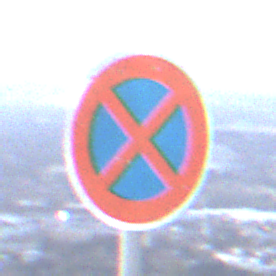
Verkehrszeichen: AbsolutesHalteverbot
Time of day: SunriseSunset
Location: Outdoor (Suburban)
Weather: Clear
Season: NotSpecified
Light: Natural